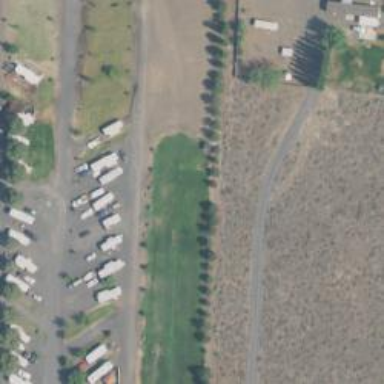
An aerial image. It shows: Caravan site for tourism.